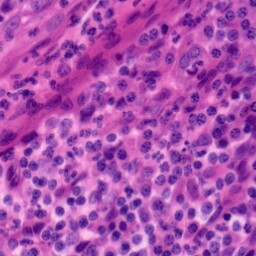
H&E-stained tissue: Tonsil